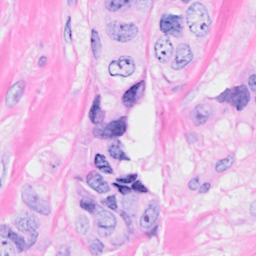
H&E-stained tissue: Breast